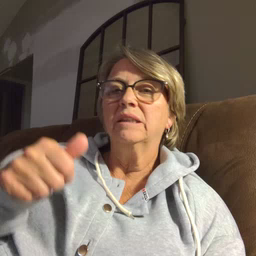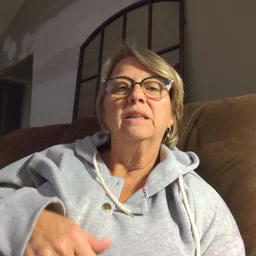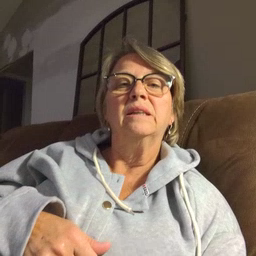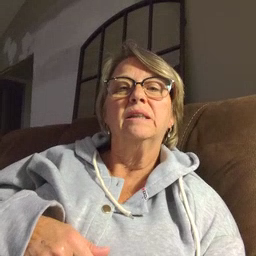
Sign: nuts